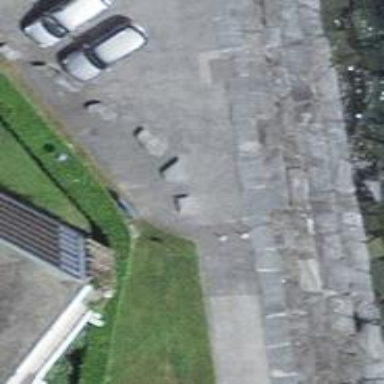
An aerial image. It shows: Brown bench in the vicinity.